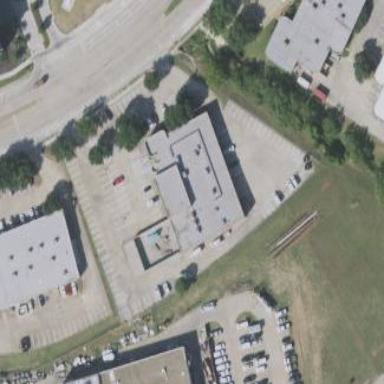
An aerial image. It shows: Commercial building.